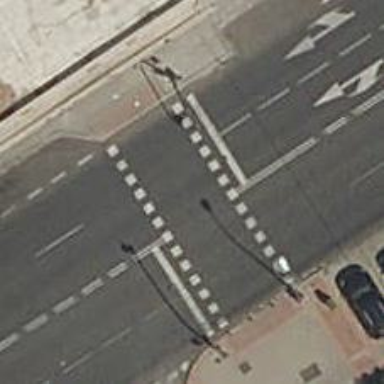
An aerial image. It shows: Crossing with traffic signals.